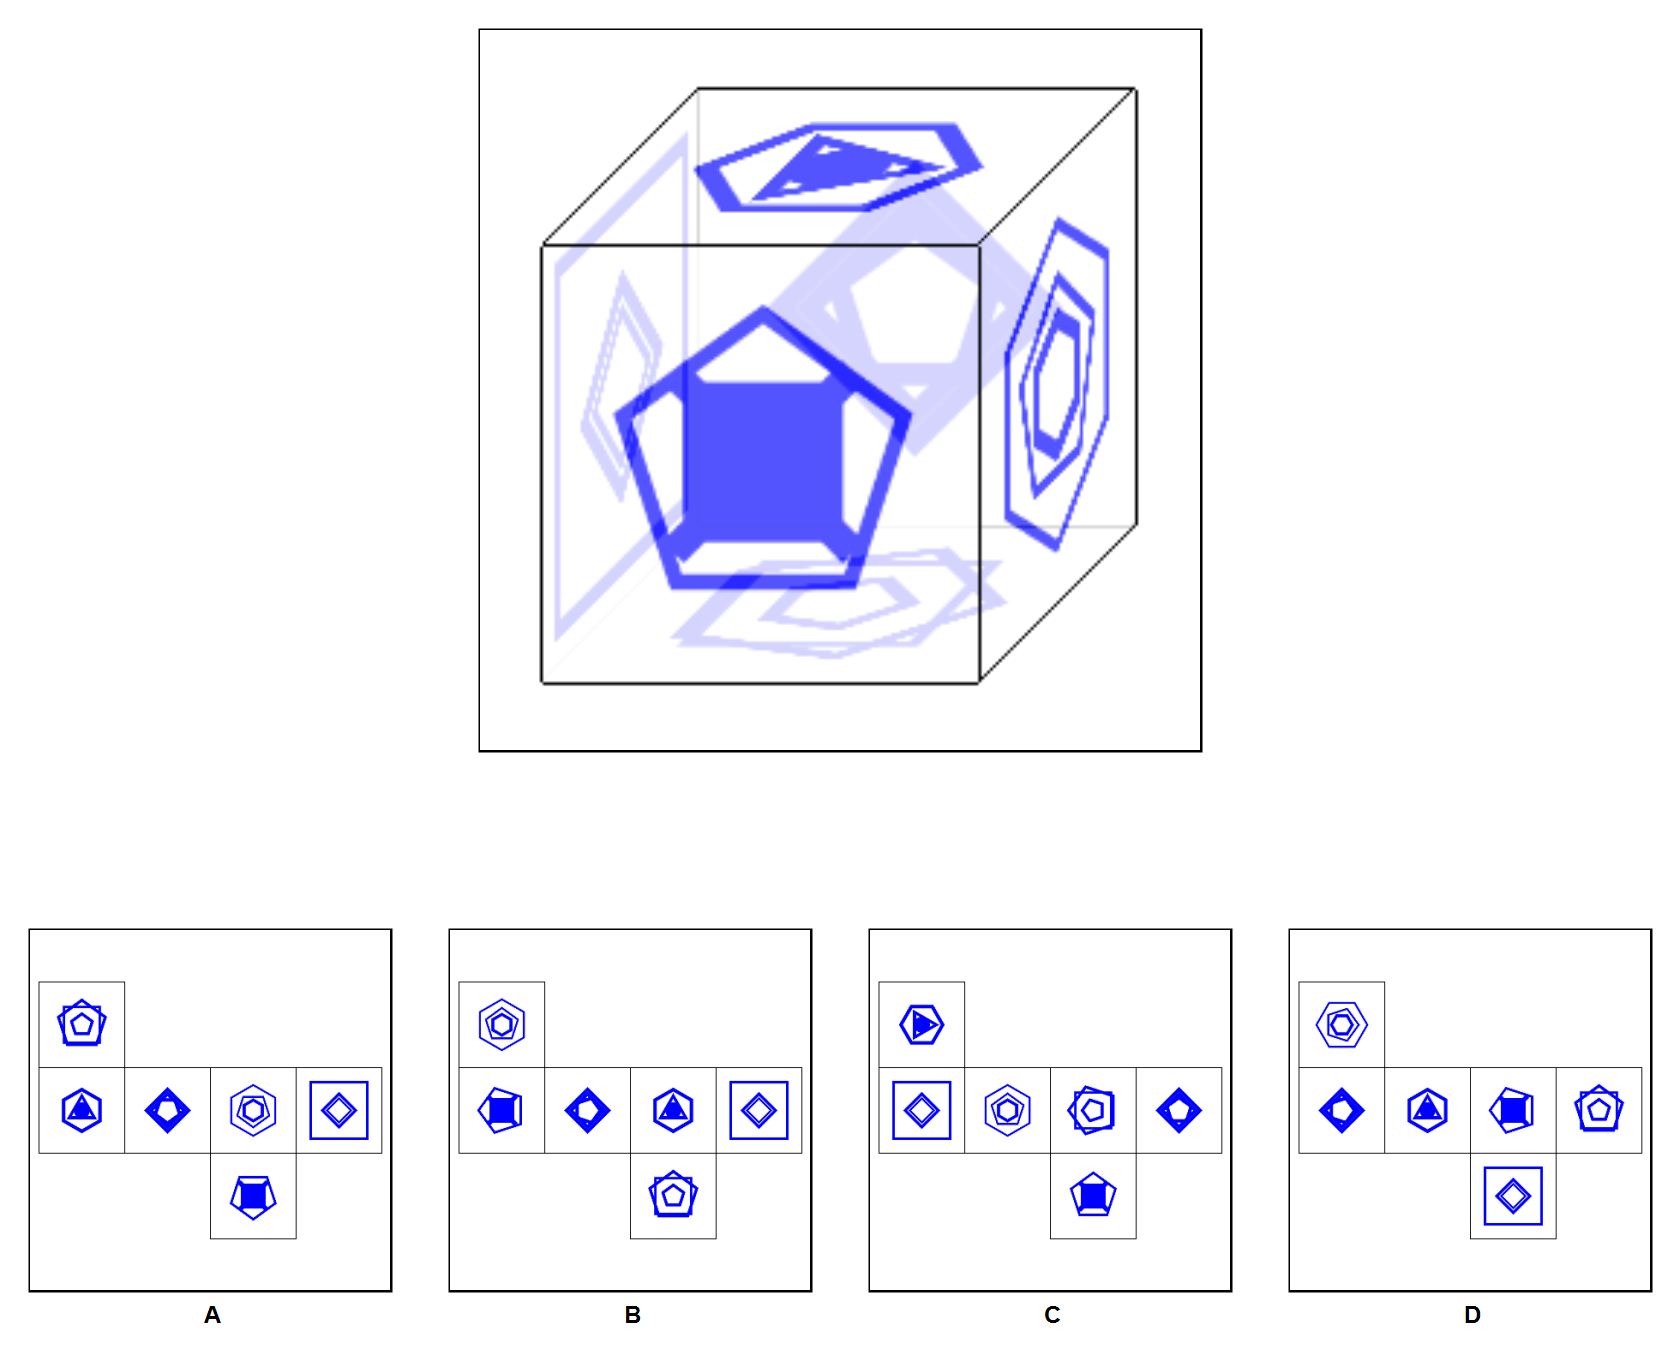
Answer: D